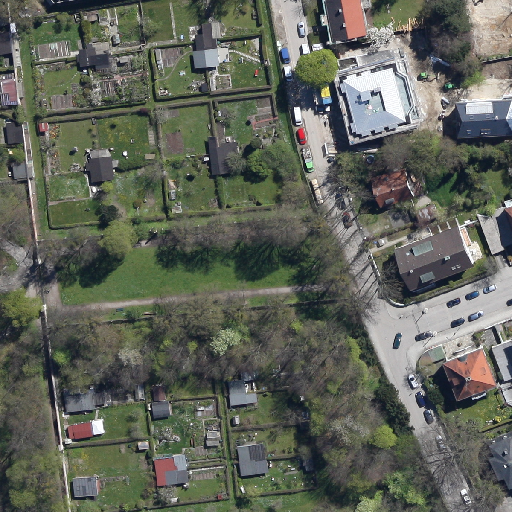
Referring expression: paved road along with tree